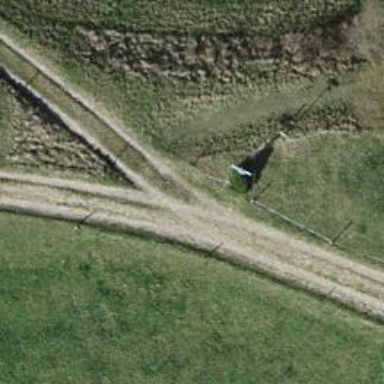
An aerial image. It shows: Historic wayside cross.